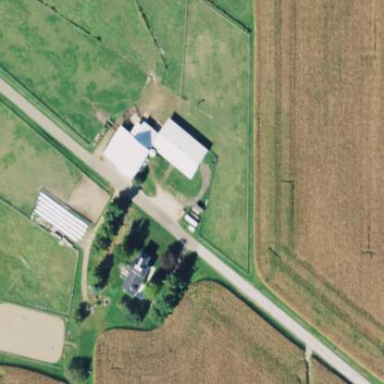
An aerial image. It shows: Farmyard area.